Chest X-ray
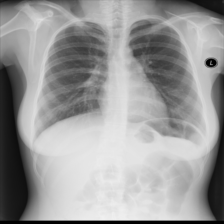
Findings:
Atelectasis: negative
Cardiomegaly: negative
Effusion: negative
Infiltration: negative
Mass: negative
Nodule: negative
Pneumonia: negative
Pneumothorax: negative
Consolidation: negative
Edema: negative
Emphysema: negative
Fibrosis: negative
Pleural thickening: negative
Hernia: negative